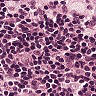
Metastatic tissue present: no